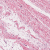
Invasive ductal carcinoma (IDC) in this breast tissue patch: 0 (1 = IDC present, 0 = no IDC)